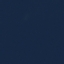
Label: SeaLake